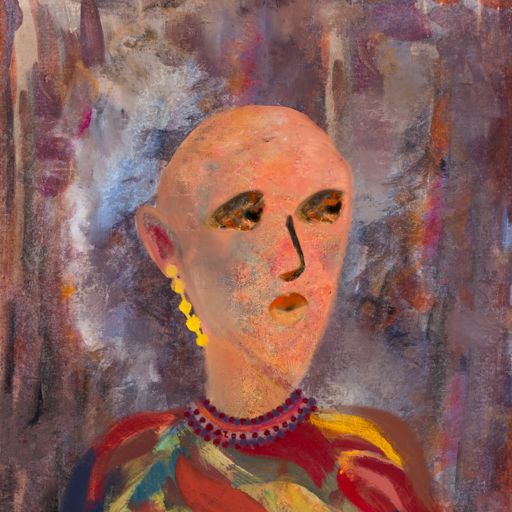
Background: Hypocrite, Head And Neck Side: Irani, Face Side: Gypsy_Queen, Bust: Mother_And_Son_Son, Hair Side: Blank, Head Accessory: Blank, Second Necklace: Blank, Necklace: Roy_Bahadur, Baby: Blank